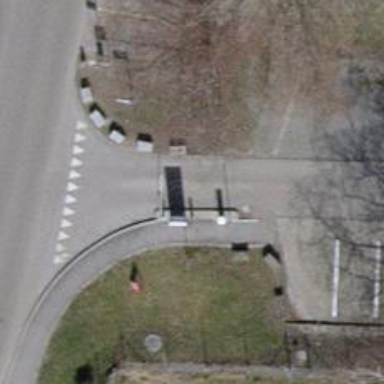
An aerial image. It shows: Lift gate barrier.